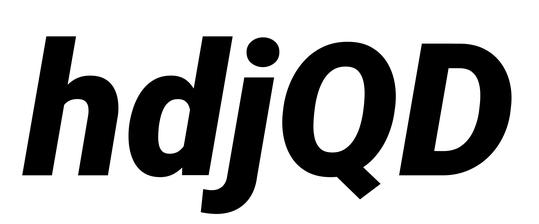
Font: Roboto-Italic_Black_Italic